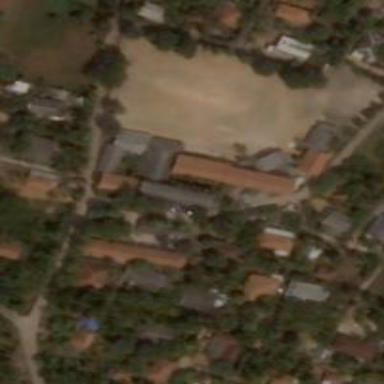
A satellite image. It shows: School.